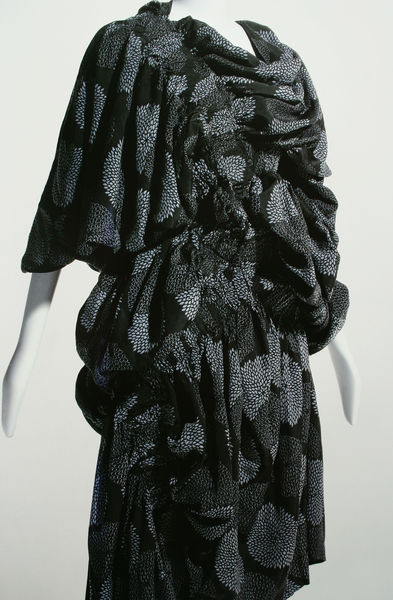
Titel: Kleid
Künstler: Rei Kawakubo
Standort: Kyoto (Japan)
Institution: Kyoto Costume Institute
Schlagwörter: blau, schatten, weiß, frankreich, frau, grau, kleid, licht, schwarz, mode, muster, falten, kleidung, ärmel, kostüm, mantel, stoff, taille, modell, detail, faltenwurf, raffung, foto, fotografie, photographie, punkte, kreise, bekleidung, puppe, kurz, bademantel, gerafft, gewebe, rundausschnitt, morgenrock, dior, chanel, optik, bekelidung, schaupuppe